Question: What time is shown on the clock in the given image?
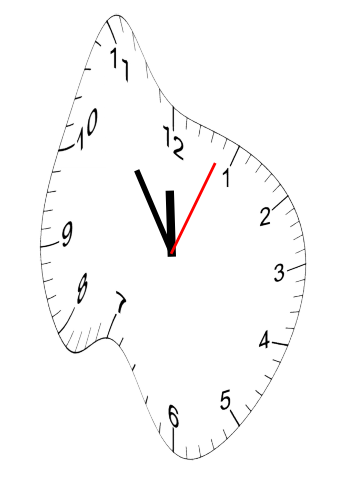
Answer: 11:54:04